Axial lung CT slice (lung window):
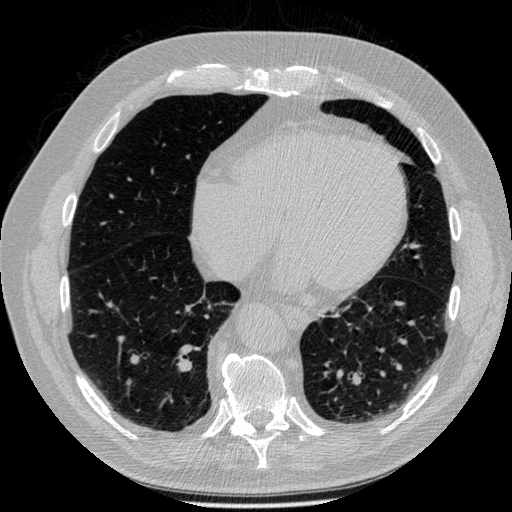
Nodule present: no